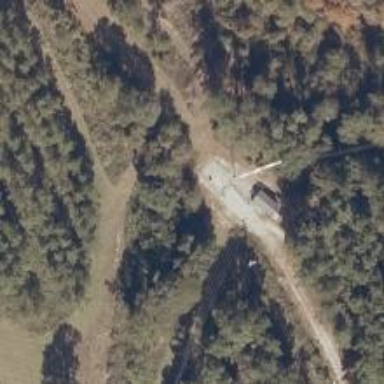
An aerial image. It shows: Man-made mast used for communication purposes.